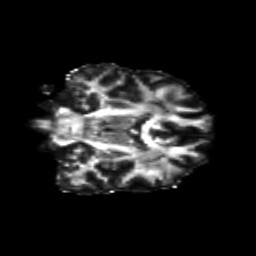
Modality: FA
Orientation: coronal
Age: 43
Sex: female
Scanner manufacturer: siemens
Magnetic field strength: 3 T
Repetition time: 8.6 s
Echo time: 0.095 s